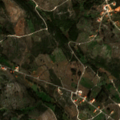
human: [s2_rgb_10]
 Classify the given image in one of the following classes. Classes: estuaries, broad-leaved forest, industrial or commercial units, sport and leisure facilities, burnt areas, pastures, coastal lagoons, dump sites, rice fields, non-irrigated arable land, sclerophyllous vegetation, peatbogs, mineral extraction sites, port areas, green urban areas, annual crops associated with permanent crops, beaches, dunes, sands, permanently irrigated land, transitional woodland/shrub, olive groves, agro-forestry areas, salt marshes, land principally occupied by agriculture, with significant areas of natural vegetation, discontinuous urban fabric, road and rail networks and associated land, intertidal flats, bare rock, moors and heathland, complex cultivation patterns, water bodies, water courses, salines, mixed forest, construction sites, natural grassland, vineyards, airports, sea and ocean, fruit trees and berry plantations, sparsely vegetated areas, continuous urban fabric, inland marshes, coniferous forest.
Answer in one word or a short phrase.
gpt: olive groves, complex cultivation patterns, land principally occupied by agriculture, with significant areas of natural vegetation, sclerophyllous vegetation